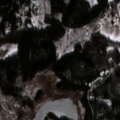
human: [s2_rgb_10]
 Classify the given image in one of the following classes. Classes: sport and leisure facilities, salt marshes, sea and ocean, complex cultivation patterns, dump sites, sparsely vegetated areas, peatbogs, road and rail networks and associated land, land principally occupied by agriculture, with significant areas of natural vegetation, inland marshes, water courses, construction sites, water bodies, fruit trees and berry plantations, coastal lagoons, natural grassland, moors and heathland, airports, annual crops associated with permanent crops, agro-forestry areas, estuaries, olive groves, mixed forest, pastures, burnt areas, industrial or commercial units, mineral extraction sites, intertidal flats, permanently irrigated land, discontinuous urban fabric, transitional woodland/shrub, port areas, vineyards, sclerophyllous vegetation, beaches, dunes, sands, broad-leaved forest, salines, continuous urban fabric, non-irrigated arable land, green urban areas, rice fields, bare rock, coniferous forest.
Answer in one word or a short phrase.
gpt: industrial or commercial units, land principally occupied by agriculture, with significant areas of natural vegetation, coniferous forest, mixed forest, transitional woodland/shrub, inland marshes